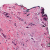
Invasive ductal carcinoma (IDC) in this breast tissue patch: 0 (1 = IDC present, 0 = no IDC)